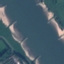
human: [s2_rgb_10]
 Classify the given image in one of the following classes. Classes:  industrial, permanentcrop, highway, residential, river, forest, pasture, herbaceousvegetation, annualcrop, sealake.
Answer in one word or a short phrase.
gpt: River